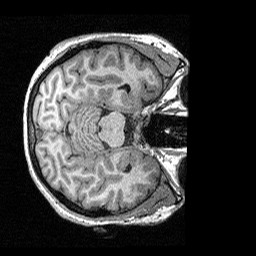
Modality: T1w
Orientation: axial
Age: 43
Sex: female
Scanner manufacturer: siemens
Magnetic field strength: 3 T
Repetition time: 2.3 s
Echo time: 0.00298 s